Question: Hi guys first of all I have no expirience with DB programing only basic SQL queries.
I have an sql script that was devolped for SQL Server 2005 FB and I need to run it in SQL server 2000.
I found many guides for converting a whole DB but what can I do with a single script?
it is a very long script that I cannnot share here because of datasecurity issues.
here is the error

please assist me.
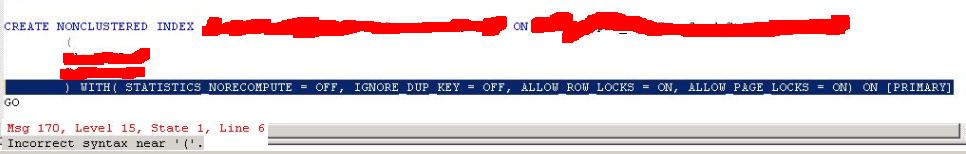
Answer: The syntax for specifying index options has changed - look closely at the 'WITH' clause:
<URL>
'''
CREATE [ UNIQUE ] [ CLUSTERED | NONCLUSTERED ] INDEX index_name
ON { table | view } ( column [ ASC | DESC ] [ ,...n ] )
[ WITH < index_option > [ ,...n] ]
[ ON filegroup ]
'''
<URL>
'''
CREATE [ UNIQUE ] [ CLUSTERED | NONCLUSTERED ] INDEX index_name
ON <object> ( column [ ASC | DESC ] [ ,...n ] )
[ INCLUDE ( column_name [ ,...n ] ) ]
[ WITH ( <relational_index_option> [ ,...n ] ) ]
[ ON { partition_scheme_name ( column_name )
| filegroup_name
| default
}
]
[ ; ]
'''
The 'WITH' clauses in your script use parentheses and that causes the error. Unless you know that the script sets some specific index options, you can simply remove all the 'WITH ( ... )' clauses.